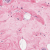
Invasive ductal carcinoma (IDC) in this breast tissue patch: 0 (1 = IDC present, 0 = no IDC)